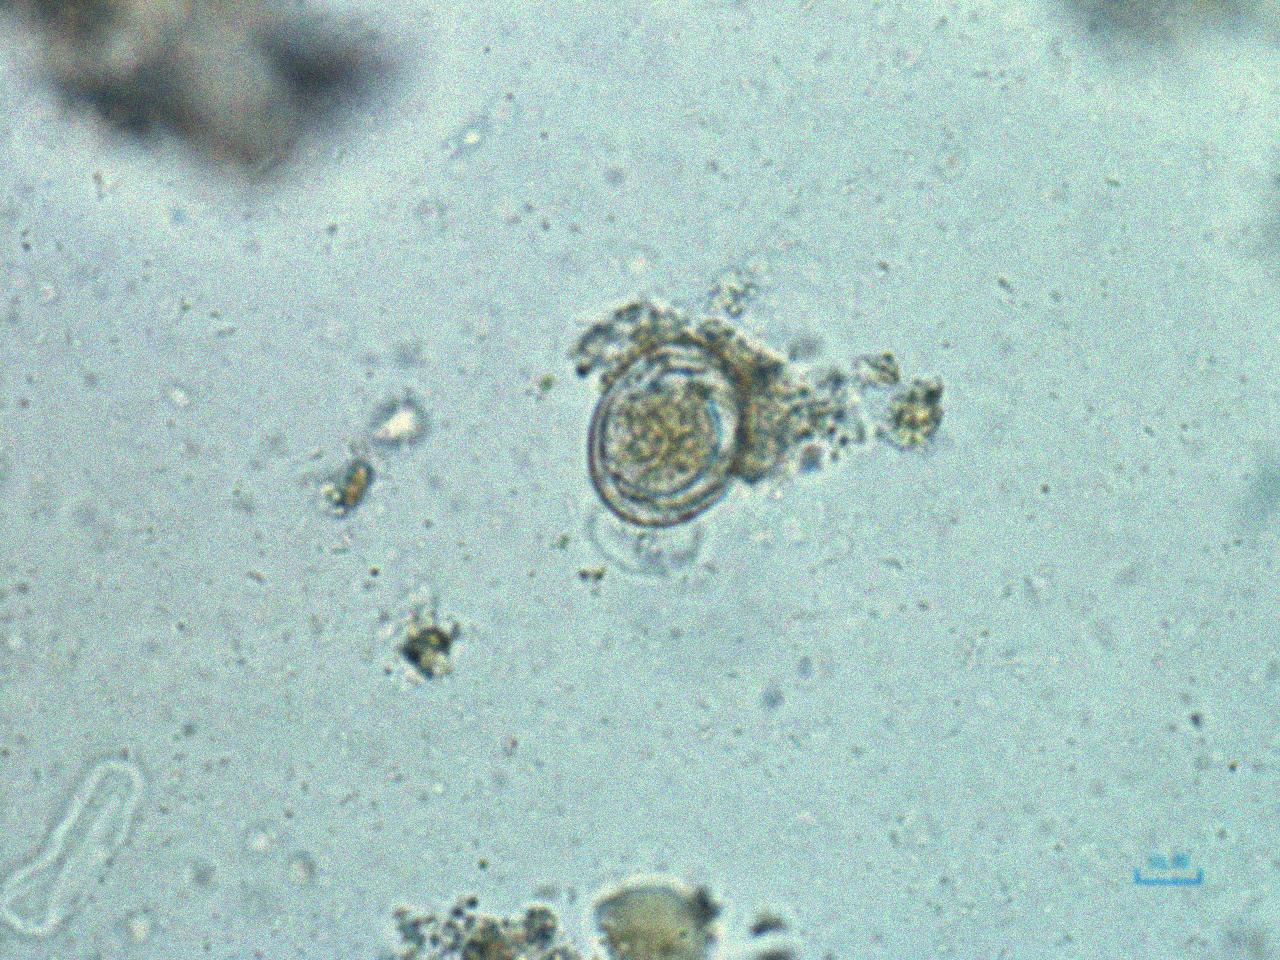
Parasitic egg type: Hymenolepis nana